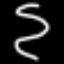
Label: squiggle